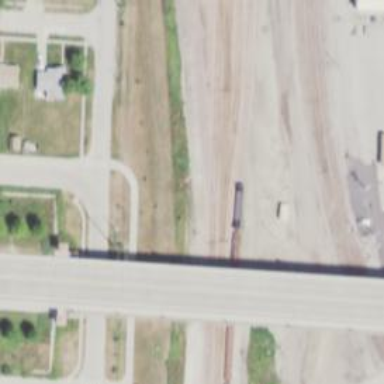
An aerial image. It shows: Railway siding for service.